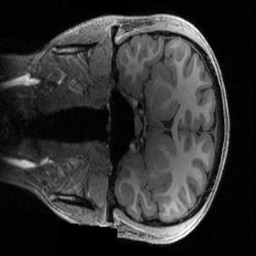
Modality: T1w
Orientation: coronal
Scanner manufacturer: siemens
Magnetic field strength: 3 T
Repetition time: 2.4 s
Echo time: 0.00222 s